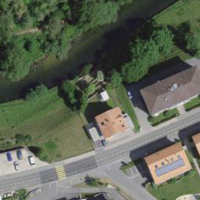
EUNIS habitat code: 55
Species observed at this site:
Aquilegia vulgaris